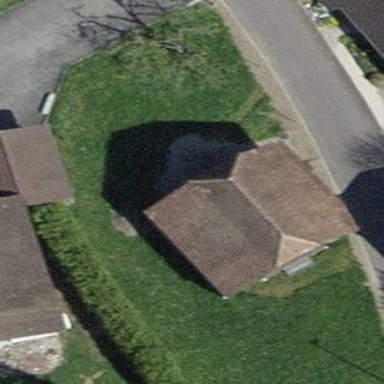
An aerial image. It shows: Barn.